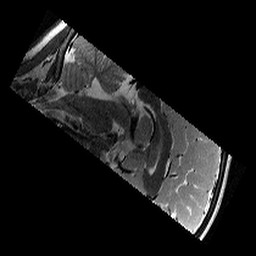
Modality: T2w
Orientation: sagittal
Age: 9
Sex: male
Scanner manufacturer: siemens
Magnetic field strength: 3 T
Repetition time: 9.23 s
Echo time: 0.067 s